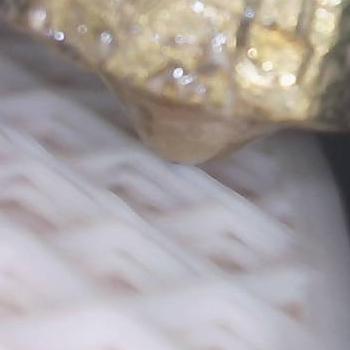
Flow rate: 300%